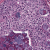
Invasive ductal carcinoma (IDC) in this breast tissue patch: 0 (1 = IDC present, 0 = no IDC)